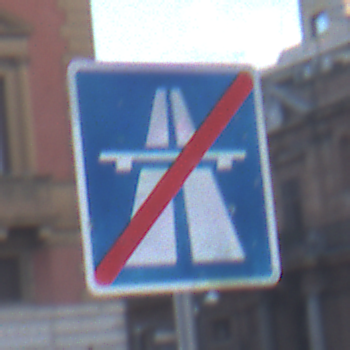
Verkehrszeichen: EndeAutbahn
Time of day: SunriseSunset
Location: Outdoor (Urban)
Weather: PartlyCloudy
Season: NotSpecified
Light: Natural